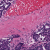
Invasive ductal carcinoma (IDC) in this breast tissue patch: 1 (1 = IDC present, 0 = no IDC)